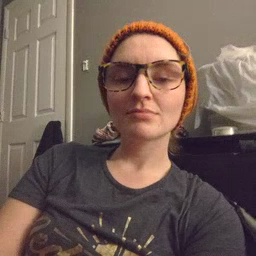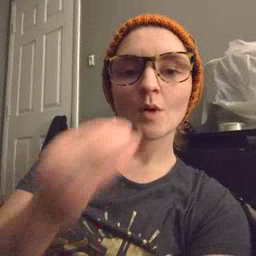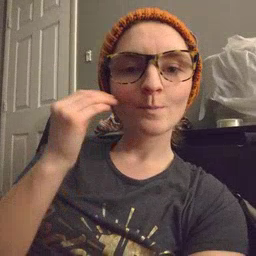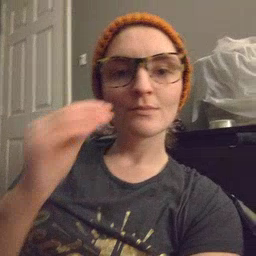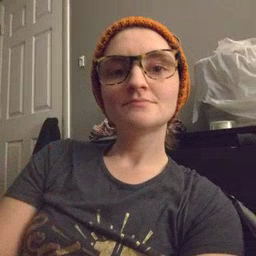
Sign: home